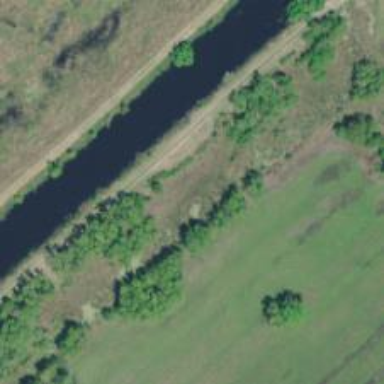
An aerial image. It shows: Canal.